Question: This is my home page which have two drawers, and in the end Drawer I have to show notifications list. I tried using NestedScrolView but it creates a SliverAppBar which I don't required. I need to scroll only the list data and keeping header fixed. I don't want to use DrawerHeader which consumes more space.
'''
class HomeScreen extends StatefulWidget {
@override
State<StatefulWidget> createState() {
return new HomeScreenState();
}
}
class HomeScreenState extends State<HomeScreen>{
ScrollController _controller = new ScrollController();
final GlobalKey<ScaffoldState> _scaffoldKey = new GlobalKey<ScaffoldState>();
void _logout() async {
var db = new DatabaseHelper();
await db.deleteUsers();
}
@override
Widget build(BuildContext context) {
return Scaffold(
key: _scaffoldKey,
endDrawer: new Drawer(
child: new ListView(
children: <Widget>[
new ListTile(
title: new Text('Notifications',
style: new TextStyle(
fontSize: 24.0,
fontWeight: FontWeight.bold,
),
textAlign: TextAlign.center,
),
),
// List of notifications shld be done here...
new CustomScrollView(
shrinkWrap: true,
controller: _controller,
slivers: <Widget>[
new SliverPadding(
padding: const EdgeInsets.all(20.0),
sliver: new SliverList(
delegate: new SliverChildListDelegate(
<Widget>[
const Text('I'm dedicating every day to you'),
const Text('Domestic life was never quite my style'),
const Text('When you smile, you knock me out, I fall apart'),
const Text('And I thought I was so smart'),
const Text('I'm dedicating every day to you'),
const Text('Domestic life was never quite my style'),
const Text('When you smile, you knock me out, I fall apart'),
const Text('And I thought I was so smart'),
const Text('I'm dedicating every day to you'),
const Text('Domestic life was never quite my style'),
const Text('When you smile, you knock me out, I fall apart'),
const Text('And I thought I was so smart'),
const Text('I'm dedicating every day to you'),
const Text('Domestic life was never quite my style'),
const Text('When you smile, you knock me out, I fall apart'),
const Text('And I thought I was so smart'),
const Text('I'm dedicating every day to you'),
const Text('Domestic life was never quite my style'),
const Text('When you smile, you knock me out, I fall apart'),
const Text('And I thought I was so smart'),
const Text('I'm dedicating every day to you'),
const Text('Domestic life was never quite my style'),
const Text('When you smile, you knock me out, I fall apart'),
const Text('And I thought I was so smart'),
const Text('I'm dedicating every day to you'),
const Text('Domestic life was never quite my style'),
const Text('When you smile, you knock me out, I fall apart'),
const Text('And I thought I was so smart'),
],
),
),
),
],
)
],
)
),
appBar: new AppBar(
/* leading: new IconButton(icon: new Icon(Icons.notifications),
onPressed: () => _scaffoldKey.currentState.openDrawer()), */
backgroundColor: Colors.blueAccent.shade50,
title: new Image.asset('assets/image.png',
fit: BoxFit.cover,
height: 25.0,
width: 210.0,
alignment: Alignment.center,),
actions: <Widget>[
IconButton(
icon: Icon(Icons.notifications),
onPressed: () => _scaffoldKey.currentState.openEndDrawer()
),
],
),
drawer: new Drawer(
child: new ListView(
children: <Widget>[
new UserAccountsDrawerHeader(
accountName: new Text('Demo user'),
accountEmail: new Text('demouser@iotrl.io'),
currentAccountPicture: new CircleAvatar(
child: new Image.asset('assets/dp.png'),
),
decoration: new BoxDecoration(
color: Colors.blueAccent.shade200
),
),
new ListTile(
title: new Text('Dashboard'),
trailing: new Icon(Icons.dashboard),
),
new ListTile(
title: new Text('Live Tracking'),
trailing: new Icon(Icons.track_changes),
),
new ListTile(
title: new Text('History'),
trailing: new Icon(Icons.history),
),
new ListTile(
title: new Text('Places'),
trailing: new Icon(Icons.place),
),
new ListTile(
title: new Text('Reports'),
trailing: new Icon(Icons.dock),
),
new ListTile(
title: new Text('Logout'),
trailing: new Icon(Icons.exit_to_app),
onTap: () {
_logout();
Navigator.of(context).pushReplacementNamed("/login");
}
),
]
),
),
backgroundColor: Colors.white,
body: Center(
child: Text("welcome user"),
)
);
}
}
'''
Please see the below picture to understand.

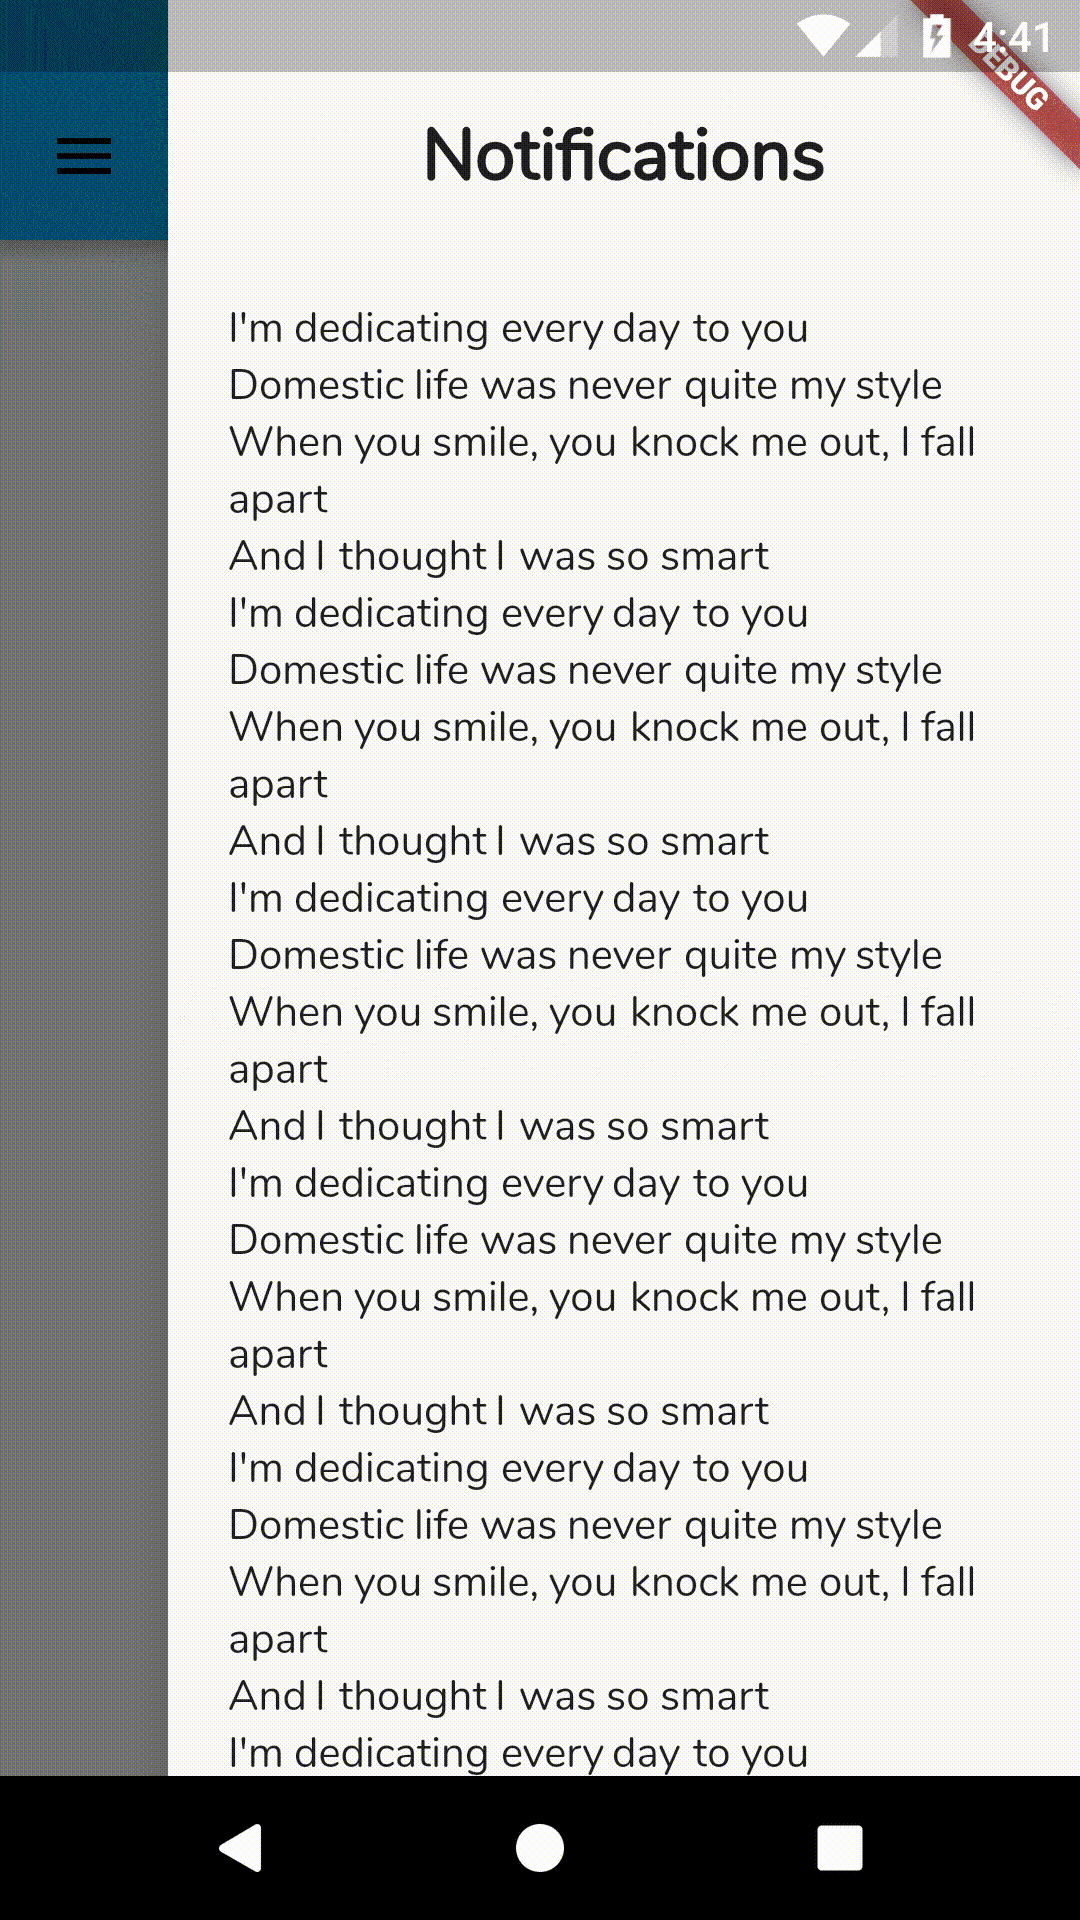
Answer: You can just use a 'Column' with a 'ListView' inside of it
'''
endDrawer: Drawer(
child: Column(
children: <Widget>[
new Text('Notifications',
style: new TextStyle(
fontSize: 24.0,
fontWeight: FontWeight.bold,
),
textAlign: TextAlign.center,
),
Flexible(
child: ListView(
children: List.generate(20, (i)=>ListTile(
title: Text('Notification $i'),
)),
),
)
],
),
),
'''